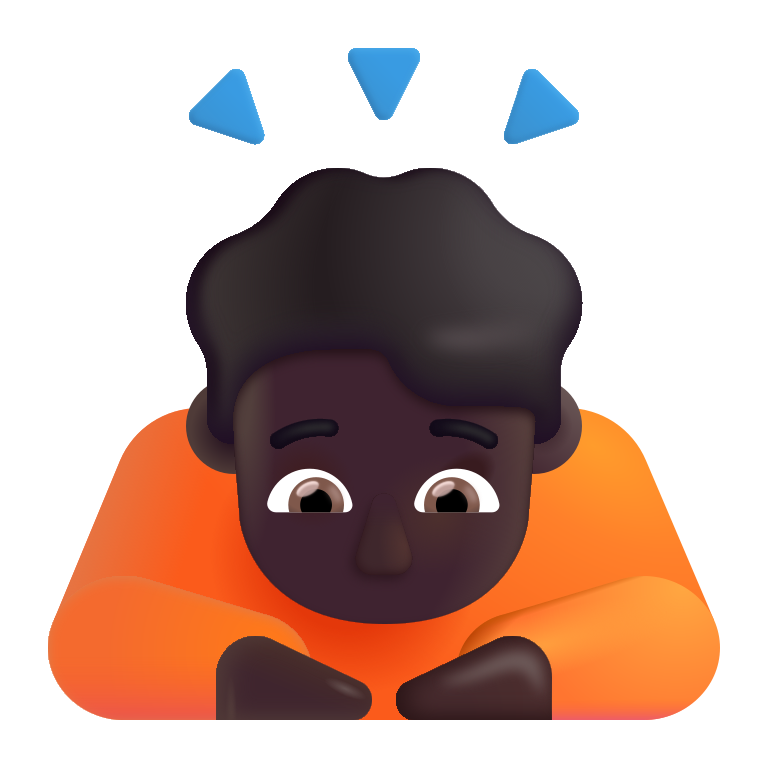
person bowing color dark